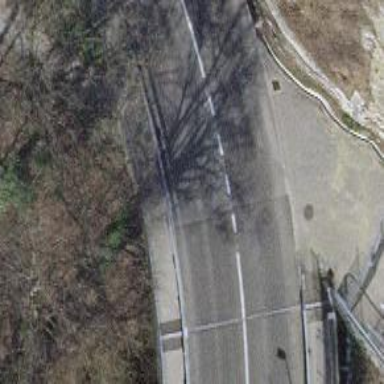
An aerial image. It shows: Guard rail.